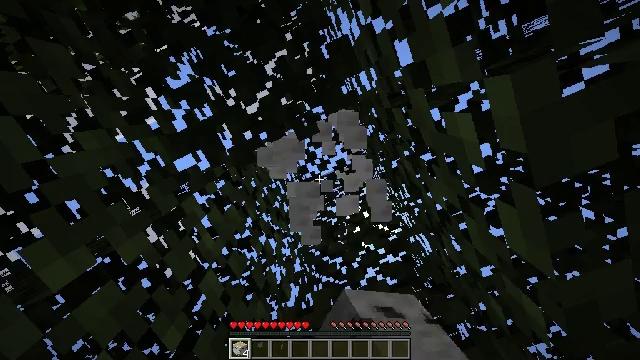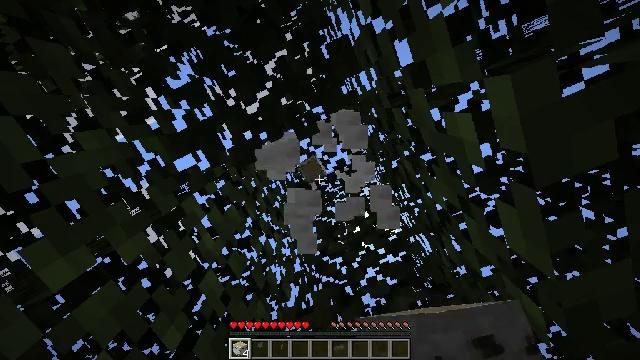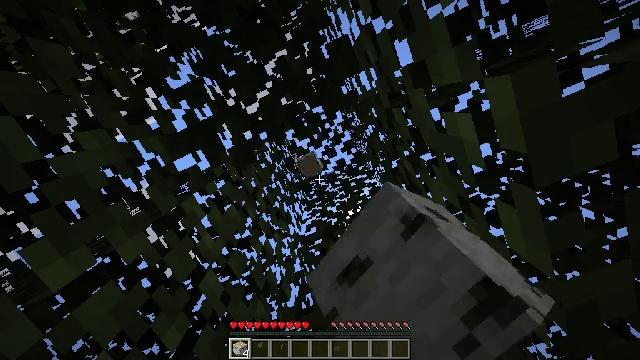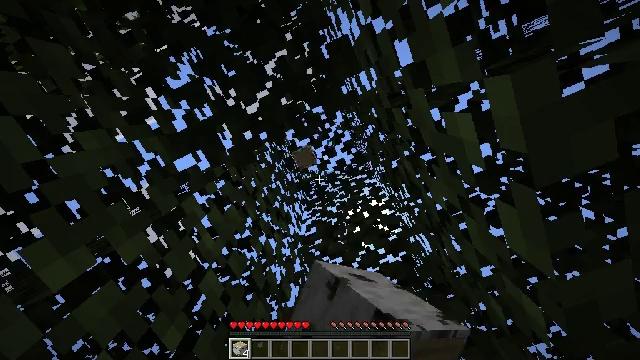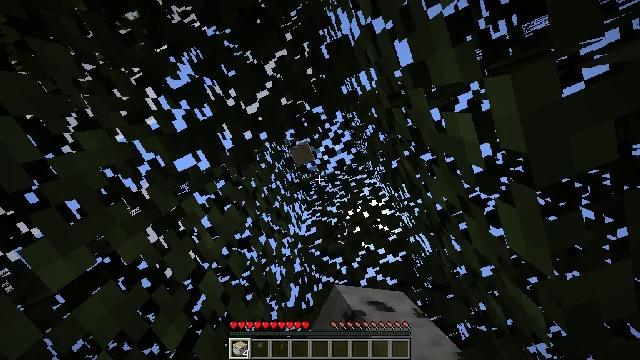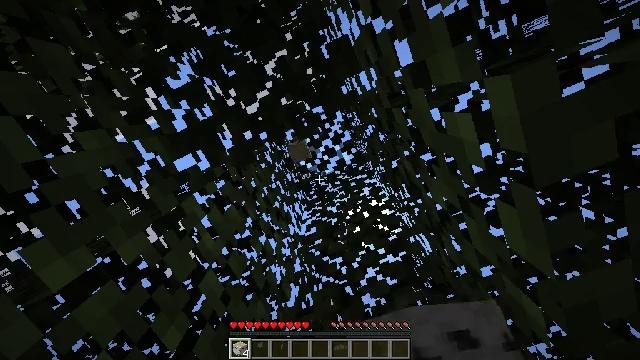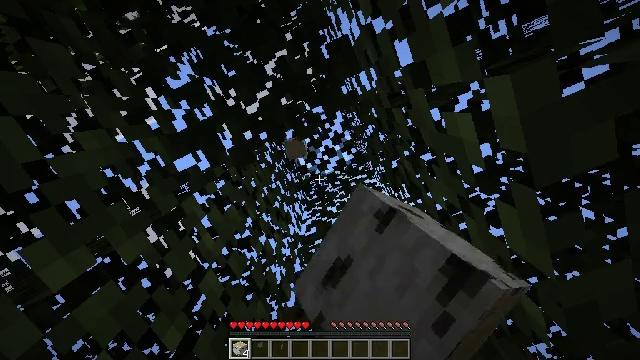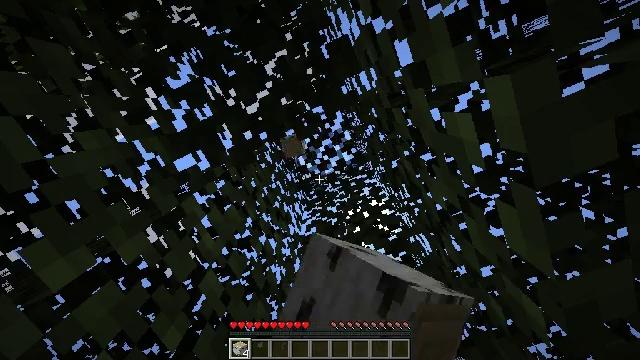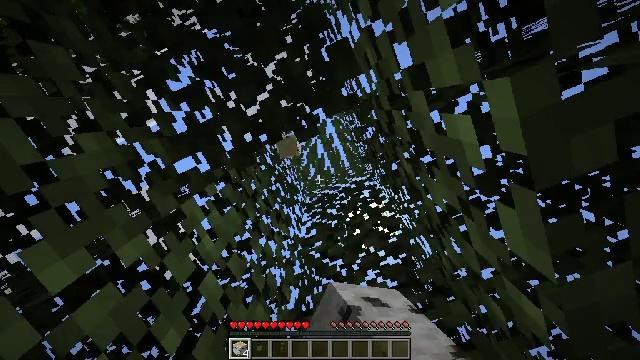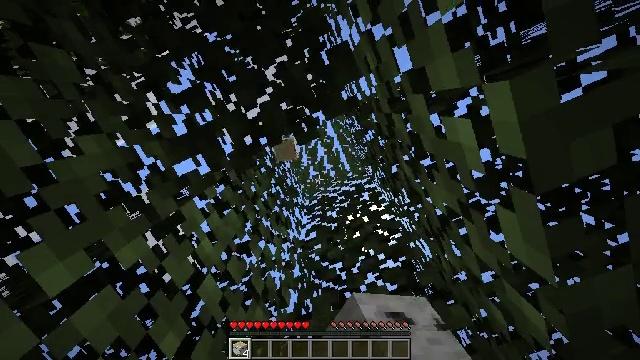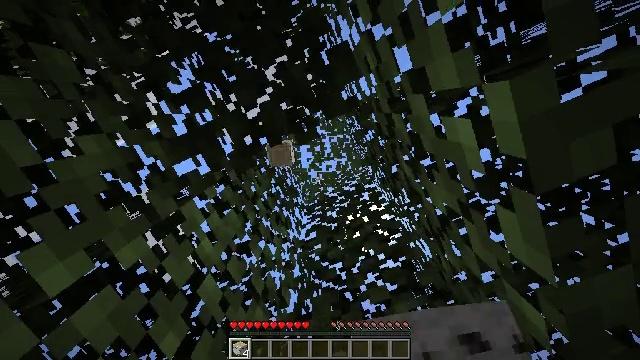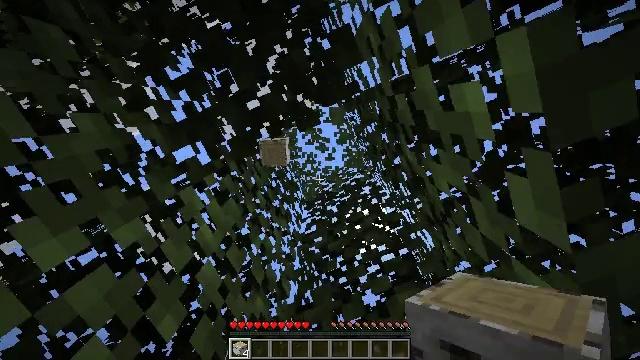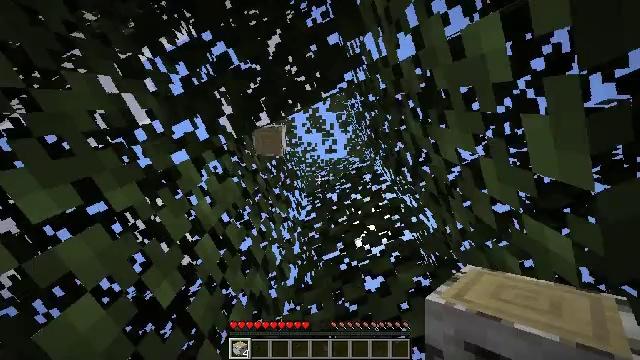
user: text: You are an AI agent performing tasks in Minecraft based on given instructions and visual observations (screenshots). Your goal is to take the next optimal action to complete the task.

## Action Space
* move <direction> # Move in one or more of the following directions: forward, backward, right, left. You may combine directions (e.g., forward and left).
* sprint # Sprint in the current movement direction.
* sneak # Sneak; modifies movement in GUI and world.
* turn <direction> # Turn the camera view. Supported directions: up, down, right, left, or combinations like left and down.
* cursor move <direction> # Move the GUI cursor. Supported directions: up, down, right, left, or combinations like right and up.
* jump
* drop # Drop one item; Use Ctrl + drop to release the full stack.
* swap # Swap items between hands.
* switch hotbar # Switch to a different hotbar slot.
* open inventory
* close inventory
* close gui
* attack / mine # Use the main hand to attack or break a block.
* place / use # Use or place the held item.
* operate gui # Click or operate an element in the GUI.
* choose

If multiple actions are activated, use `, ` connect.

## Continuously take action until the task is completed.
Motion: motion action
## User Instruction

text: Harvest birch leaves for decorations.
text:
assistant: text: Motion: attack / mine
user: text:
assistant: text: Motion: attack / mine
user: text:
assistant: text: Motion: attack / mine
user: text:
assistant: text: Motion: attack / mine
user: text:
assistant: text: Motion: attack / mine
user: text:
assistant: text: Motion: attack / mine
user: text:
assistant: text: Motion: attack / mine
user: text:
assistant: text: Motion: attack / mine
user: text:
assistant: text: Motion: attack / mine
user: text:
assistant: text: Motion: no_op
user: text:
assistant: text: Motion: move forward
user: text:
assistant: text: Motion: move forward
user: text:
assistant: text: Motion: no_op